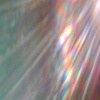
Label: sunburn